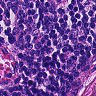
Metastatic tissue present: no